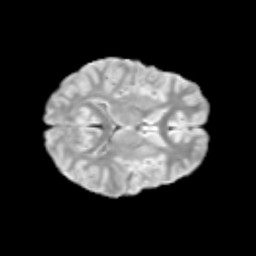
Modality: T2w
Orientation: axial
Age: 12
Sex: female
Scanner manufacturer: siemens
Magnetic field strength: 3 T
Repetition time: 3.8 s
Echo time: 0.07 s